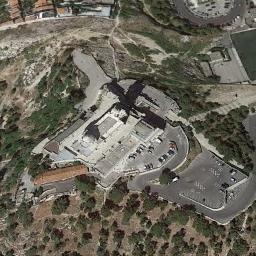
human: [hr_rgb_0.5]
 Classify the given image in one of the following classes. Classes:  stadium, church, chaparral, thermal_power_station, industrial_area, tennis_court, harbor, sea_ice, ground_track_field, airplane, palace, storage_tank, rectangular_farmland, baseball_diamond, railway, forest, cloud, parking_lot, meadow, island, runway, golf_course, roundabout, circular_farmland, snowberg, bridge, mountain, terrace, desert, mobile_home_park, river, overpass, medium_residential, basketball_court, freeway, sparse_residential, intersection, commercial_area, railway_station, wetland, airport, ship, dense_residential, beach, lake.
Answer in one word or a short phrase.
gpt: church